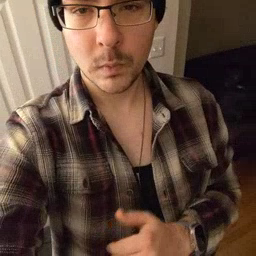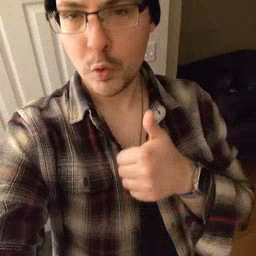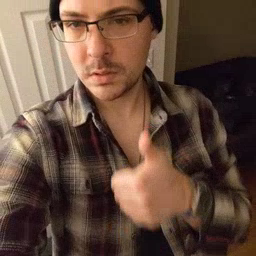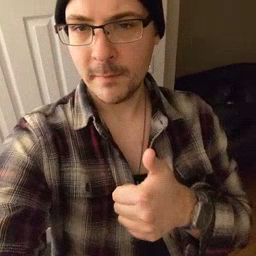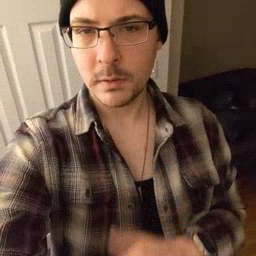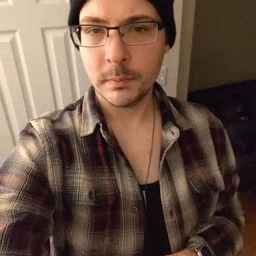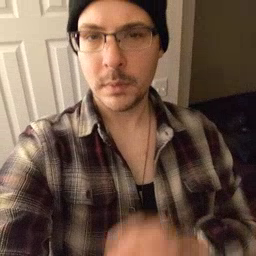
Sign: yourself